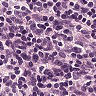
Metastatic tissue present: no